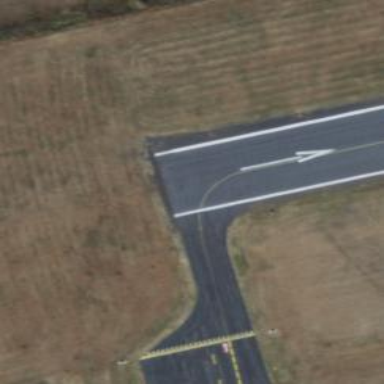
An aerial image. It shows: View of taxiway at the airport.